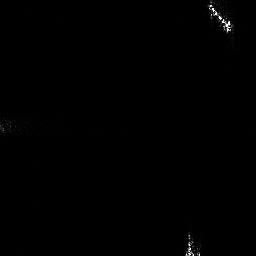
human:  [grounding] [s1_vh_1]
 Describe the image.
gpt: In the satellite image, there is  <ref>1 medium ship </ref> <box>[[79, 0, 91, 12, 0]]</box> located at top right.